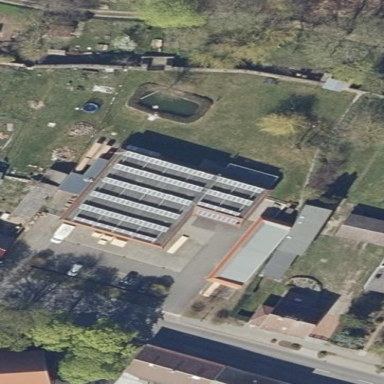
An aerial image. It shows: Solar power generator.